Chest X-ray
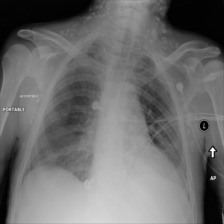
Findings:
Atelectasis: negative
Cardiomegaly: negative
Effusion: negative
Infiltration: positive
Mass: negative
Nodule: negative
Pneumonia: positive
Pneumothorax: negative
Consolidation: negative
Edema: negative
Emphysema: negative
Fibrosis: negative
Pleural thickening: negative
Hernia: negative